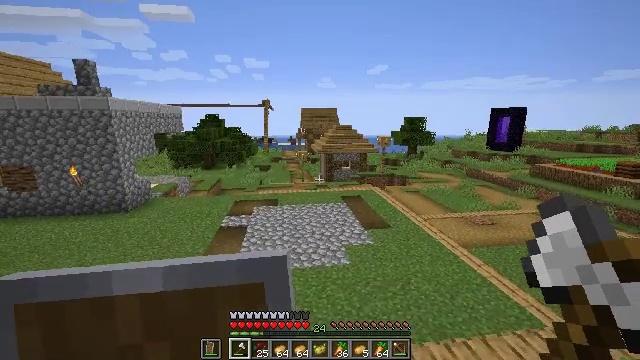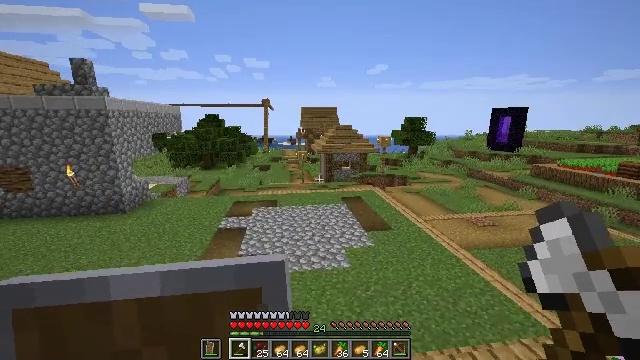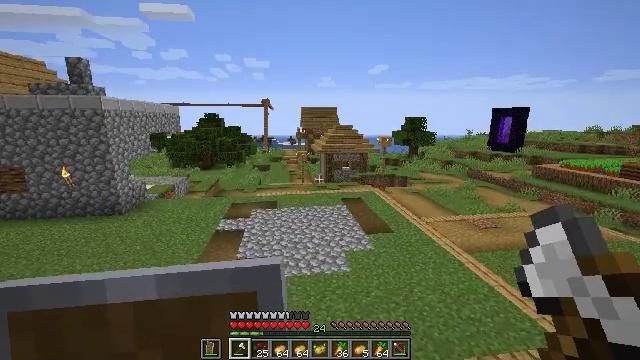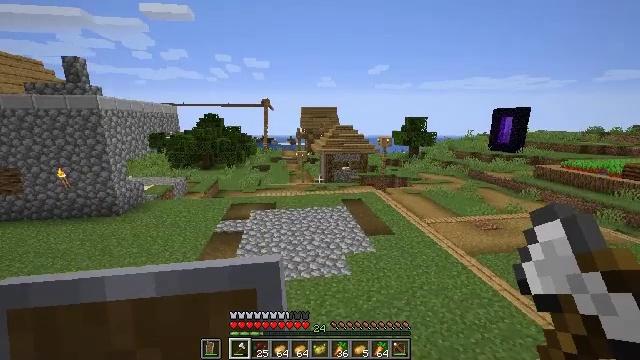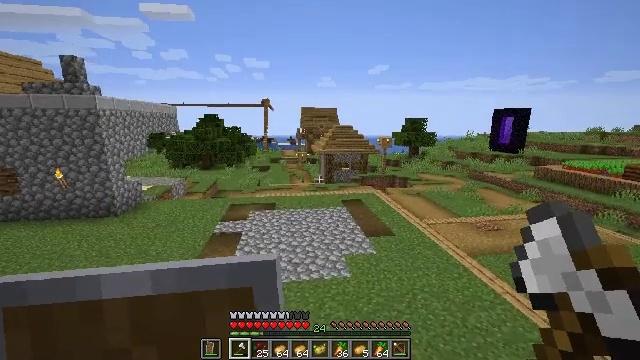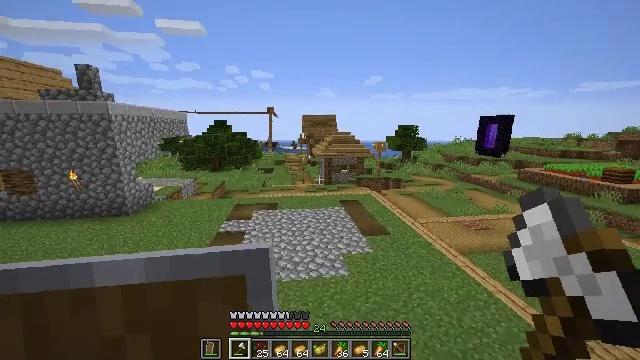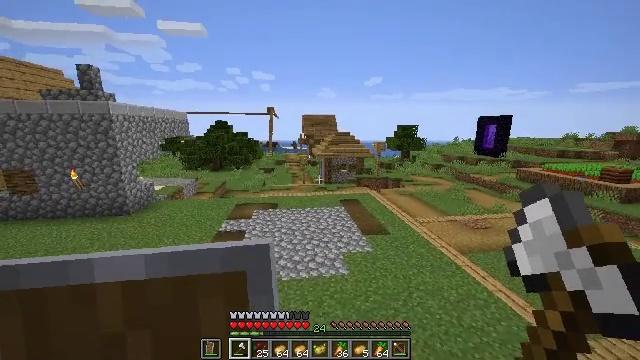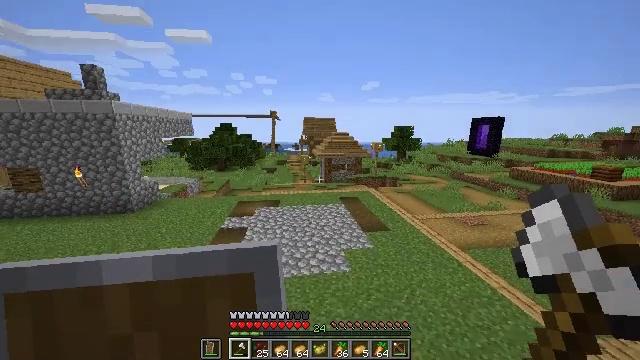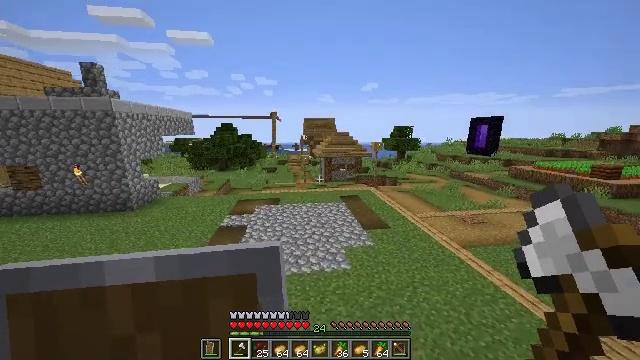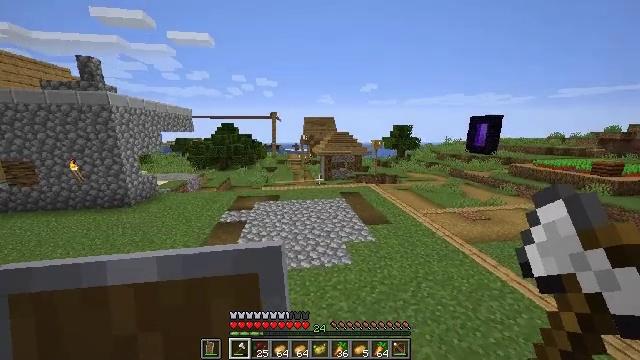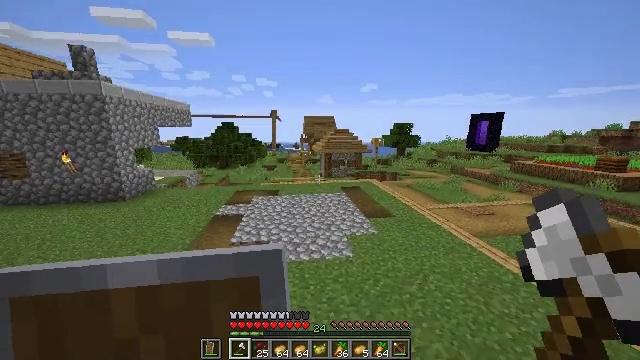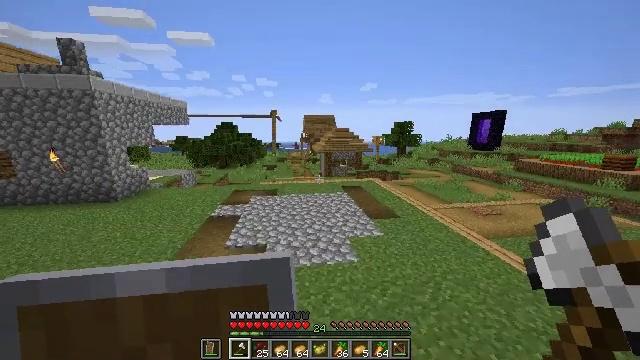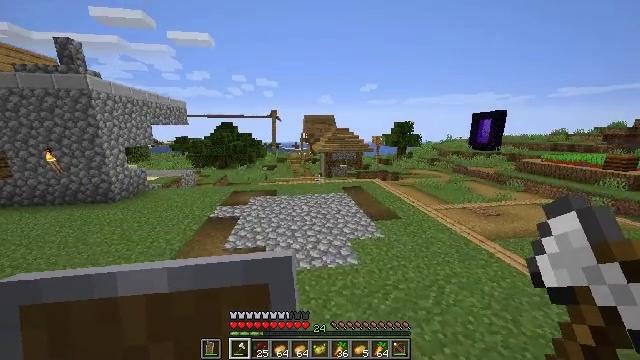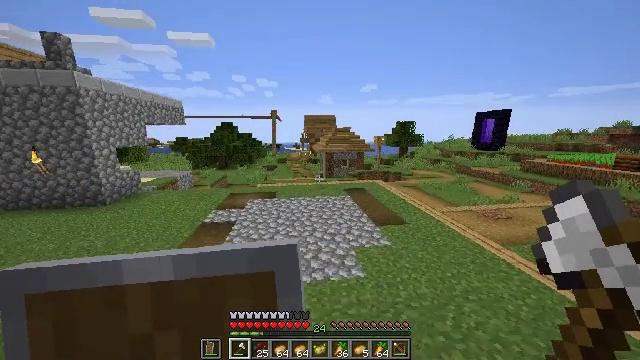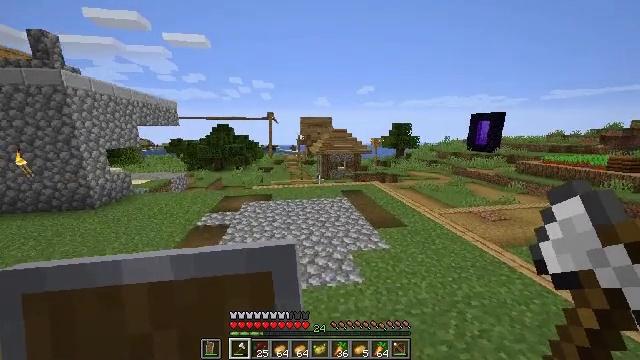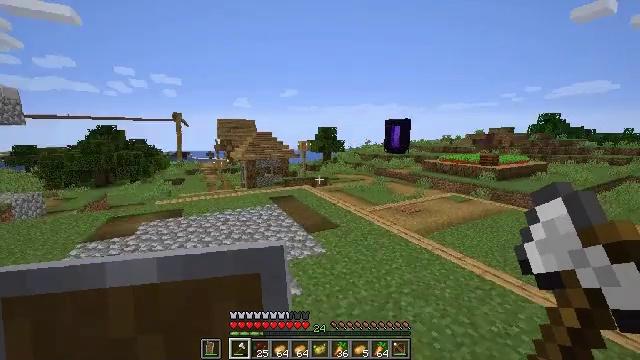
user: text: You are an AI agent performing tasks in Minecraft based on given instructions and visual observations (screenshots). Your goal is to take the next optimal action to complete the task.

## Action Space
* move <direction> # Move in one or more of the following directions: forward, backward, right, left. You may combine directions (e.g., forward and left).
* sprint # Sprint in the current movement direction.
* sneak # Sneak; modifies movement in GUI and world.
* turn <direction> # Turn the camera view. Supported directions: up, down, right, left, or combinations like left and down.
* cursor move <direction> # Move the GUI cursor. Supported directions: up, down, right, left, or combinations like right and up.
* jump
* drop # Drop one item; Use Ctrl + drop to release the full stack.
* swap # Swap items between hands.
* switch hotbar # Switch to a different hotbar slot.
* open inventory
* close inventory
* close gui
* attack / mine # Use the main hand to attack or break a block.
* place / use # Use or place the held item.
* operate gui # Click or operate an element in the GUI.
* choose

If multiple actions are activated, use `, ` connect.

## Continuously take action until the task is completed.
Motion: motion action
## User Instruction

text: Drop a poisonous potato.
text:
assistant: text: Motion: move forward
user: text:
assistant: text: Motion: move forward
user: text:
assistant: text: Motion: no_op
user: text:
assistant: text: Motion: move forward
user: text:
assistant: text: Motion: move forward
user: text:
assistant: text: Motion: move forward
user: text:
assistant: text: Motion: move forward
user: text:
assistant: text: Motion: move forward
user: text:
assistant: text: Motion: move forward
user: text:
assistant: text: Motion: move forward
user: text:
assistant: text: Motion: move forward
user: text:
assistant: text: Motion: move forward
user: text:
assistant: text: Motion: move forward
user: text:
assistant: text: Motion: no_op
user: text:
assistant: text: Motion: turn right and up
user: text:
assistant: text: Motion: turn right
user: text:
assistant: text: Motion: turn right and down
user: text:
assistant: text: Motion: turn right and down
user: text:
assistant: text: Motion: no_op
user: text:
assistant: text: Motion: no_op
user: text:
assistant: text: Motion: move forward
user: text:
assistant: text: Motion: move forward and move right
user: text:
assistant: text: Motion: move forward and move right, turn right and up
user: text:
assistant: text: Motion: move forward and move right, turn right and up
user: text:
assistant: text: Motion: move forward and move right, turn right
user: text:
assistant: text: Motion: move forward and move right, turn right
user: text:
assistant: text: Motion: move forward
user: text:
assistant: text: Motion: move forward
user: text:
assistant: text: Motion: move forward, turn right
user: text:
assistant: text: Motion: move forward and move right, turn right